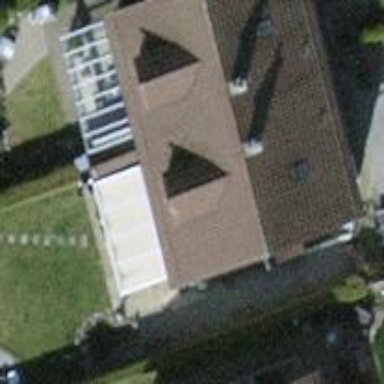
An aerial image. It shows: Semidetached house with gabled roof.